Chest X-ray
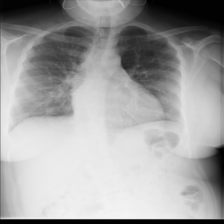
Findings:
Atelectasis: negative
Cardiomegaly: negative
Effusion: negative
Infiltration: negative
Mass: negative
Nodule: negative
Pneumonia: negative
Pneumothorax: negative
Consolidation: negative
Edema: negative
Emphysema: negative
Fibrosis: negative
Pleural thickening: negative
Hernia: negative